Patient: sex M, age 57
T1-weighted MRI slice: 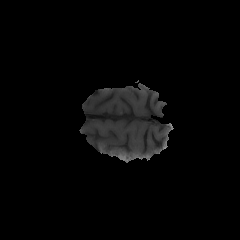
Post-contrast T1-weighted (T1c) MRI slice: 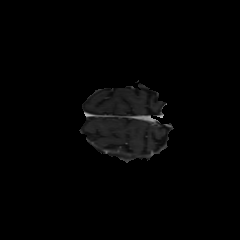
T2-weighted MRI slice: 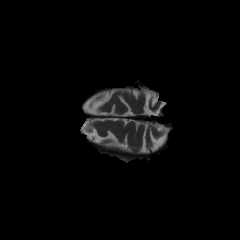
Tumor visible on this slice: no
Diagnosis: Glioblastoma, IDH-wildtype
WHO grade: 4